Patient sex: M
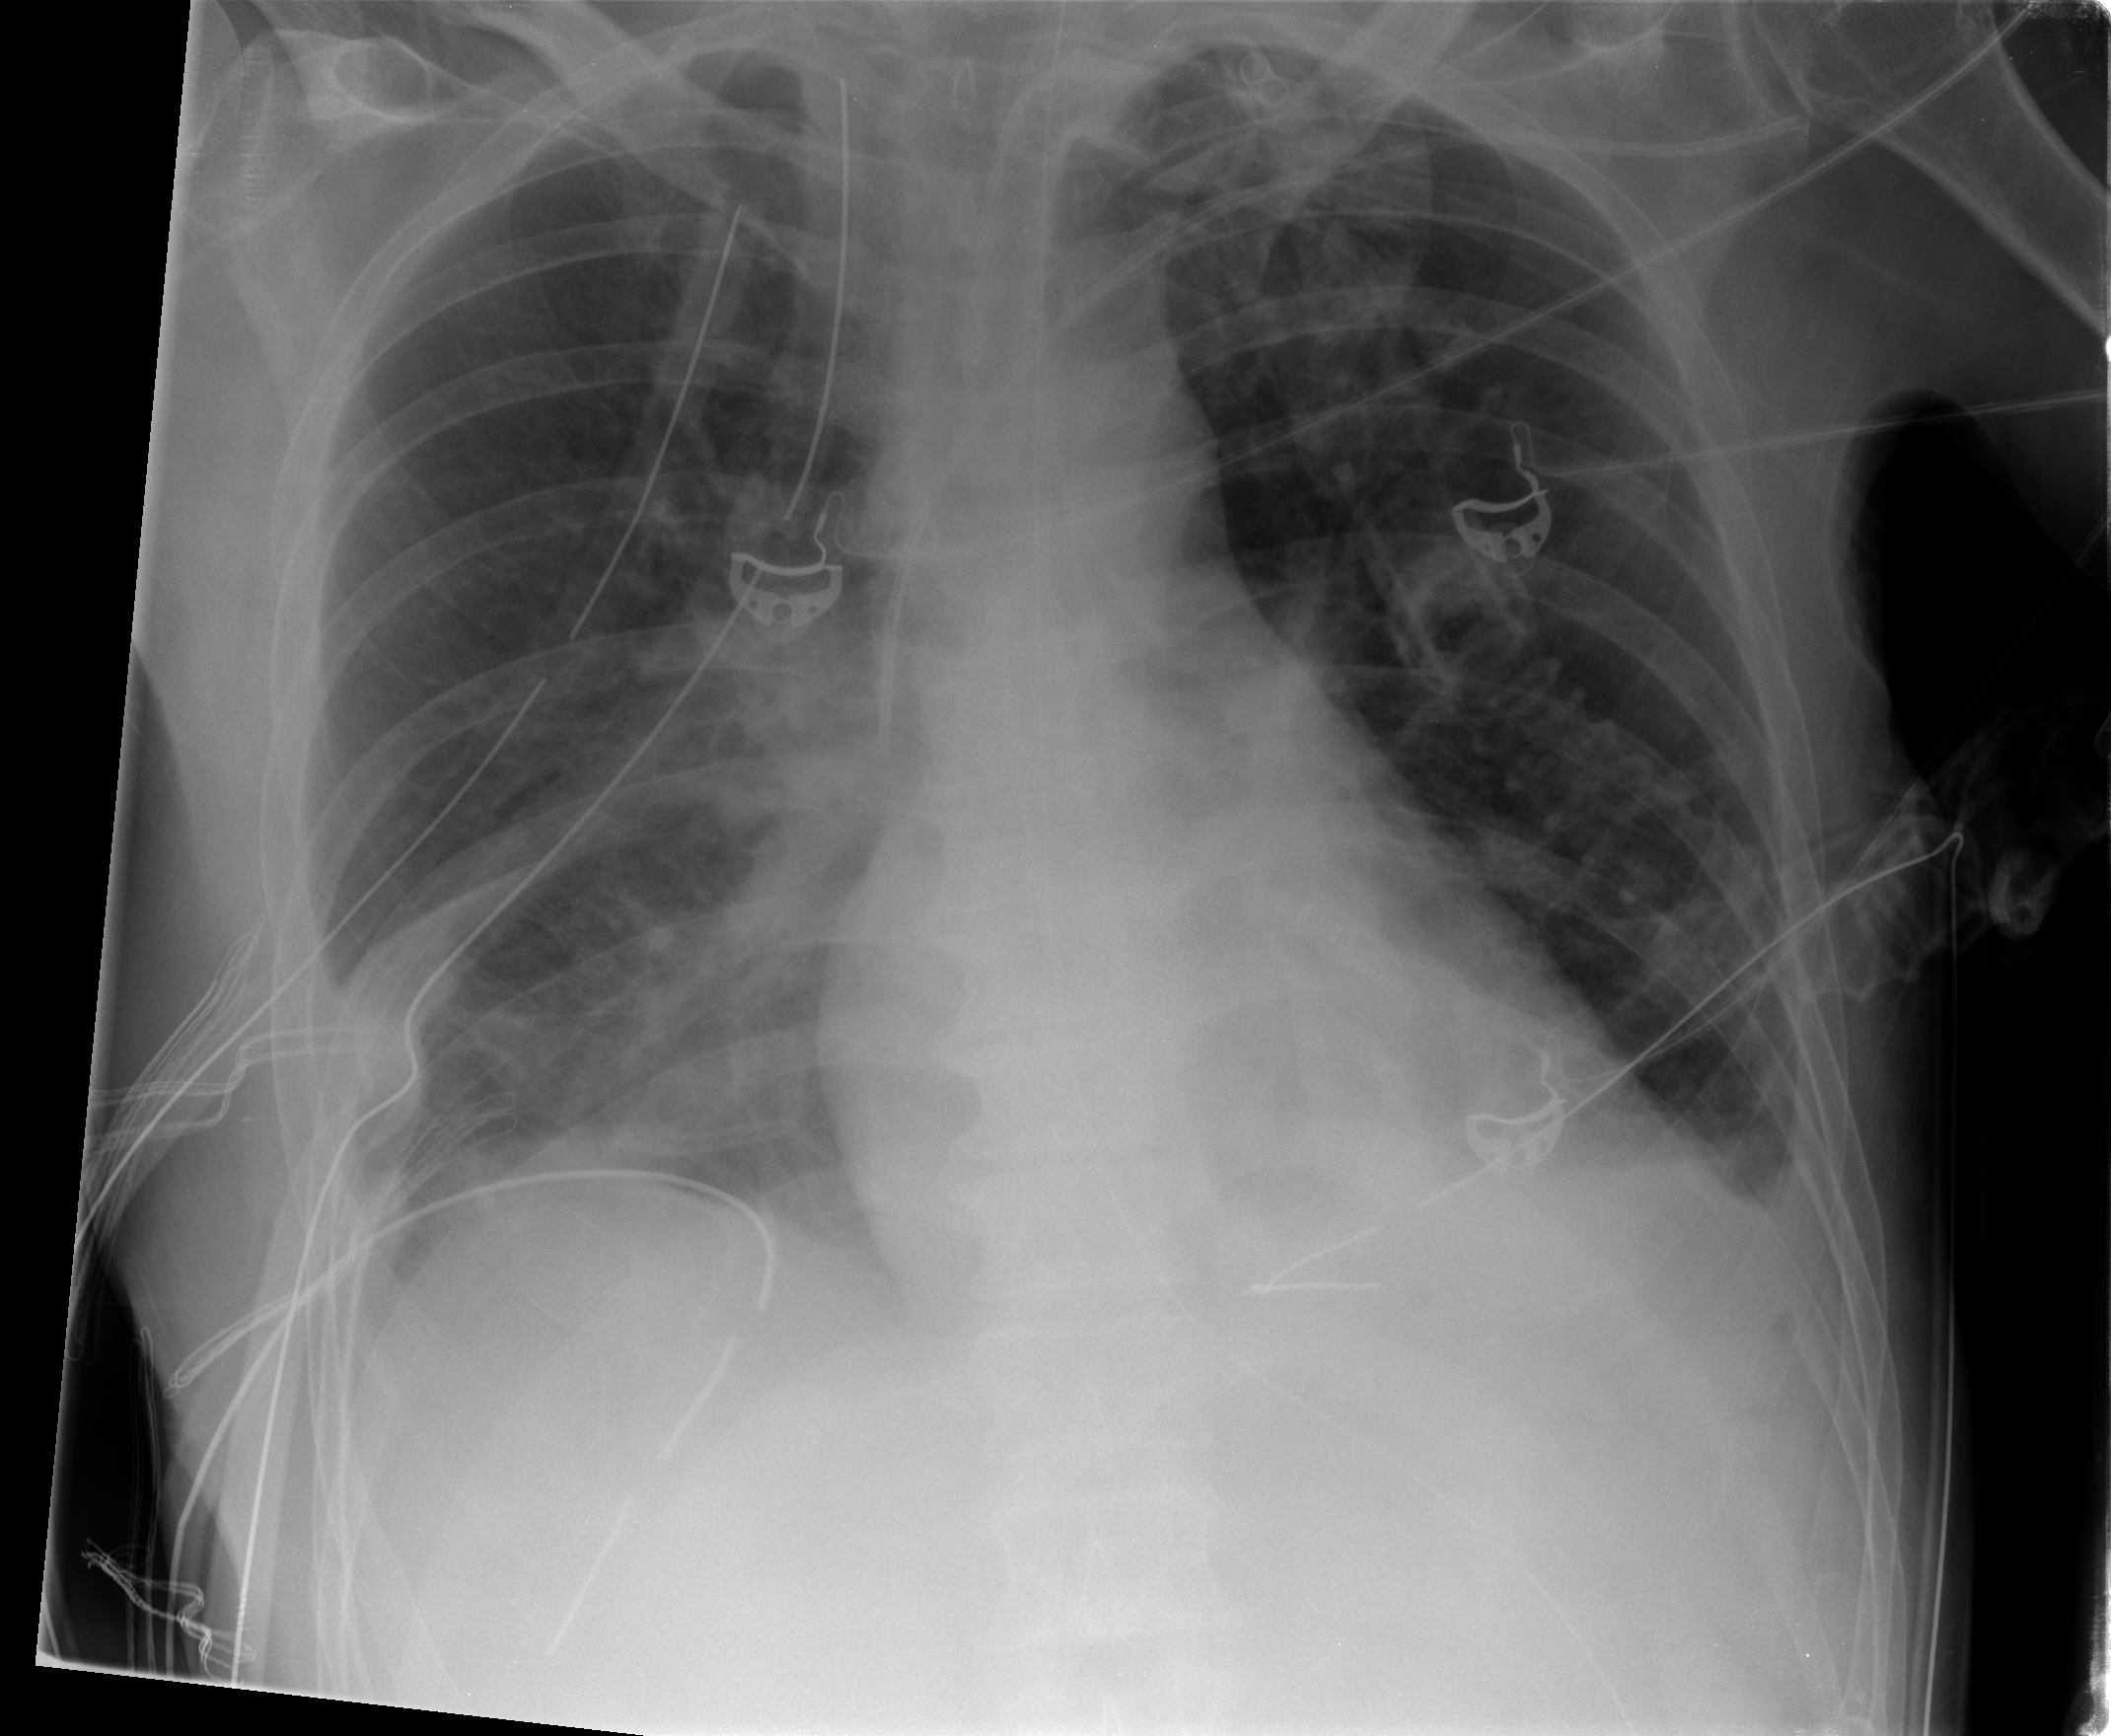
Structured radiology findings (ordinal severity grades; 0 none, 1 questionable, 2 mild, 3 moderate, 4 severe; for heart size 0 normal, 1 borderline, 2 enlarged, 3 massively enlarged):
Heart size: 0
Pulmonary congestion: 0
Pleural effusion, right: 2
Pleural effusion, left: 0
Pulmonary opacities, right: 2
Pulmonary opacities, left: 2
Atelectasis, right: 3
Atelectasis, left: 2